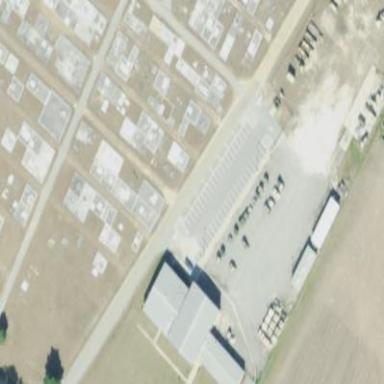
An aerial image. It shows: Military base.